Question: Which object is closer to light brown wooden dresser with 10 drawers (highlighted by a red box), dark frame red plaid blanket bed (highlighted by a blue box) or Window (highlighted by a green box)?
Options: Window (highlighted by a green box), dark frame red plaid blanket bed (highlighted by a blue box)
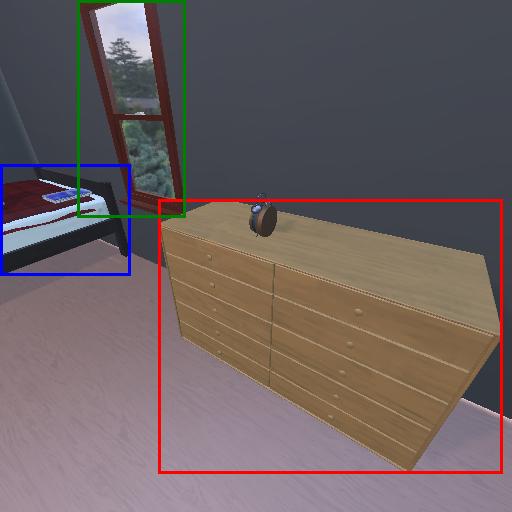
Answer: Window (highlighted by a green box)